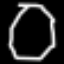
Label: octagon